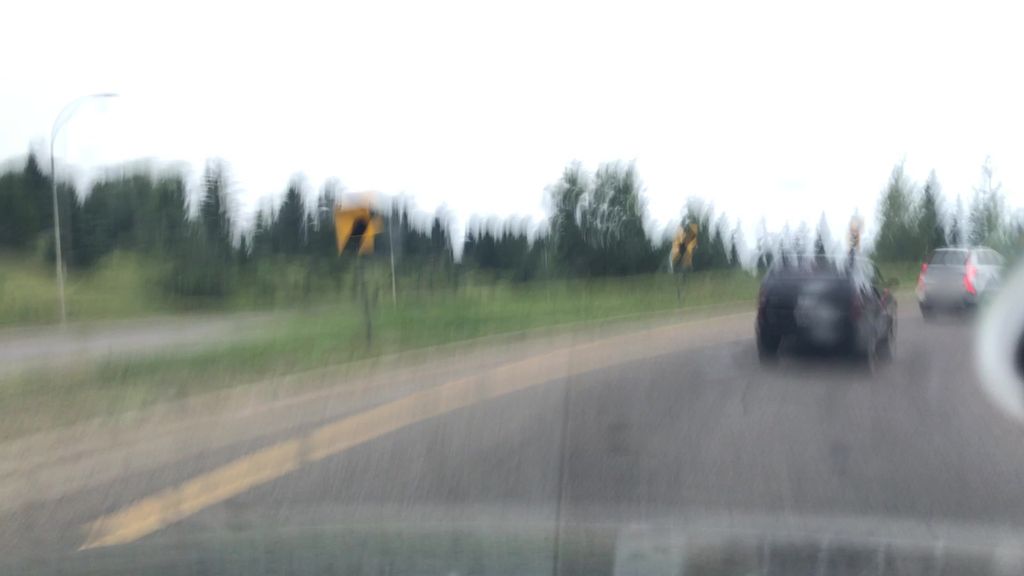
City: edmonton